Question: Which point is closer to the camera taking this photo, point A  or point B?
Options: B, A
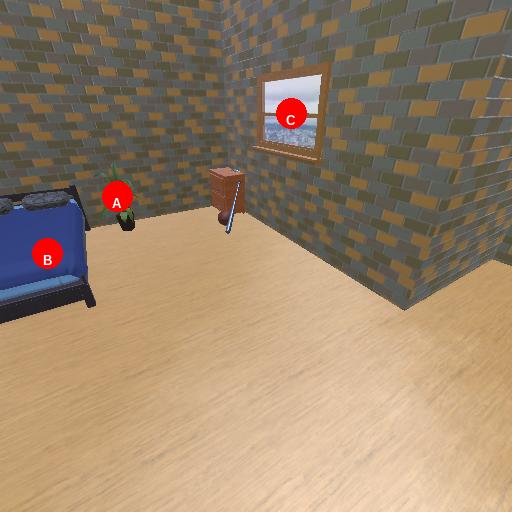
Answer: B